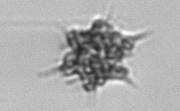
Label: Dictyocha